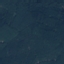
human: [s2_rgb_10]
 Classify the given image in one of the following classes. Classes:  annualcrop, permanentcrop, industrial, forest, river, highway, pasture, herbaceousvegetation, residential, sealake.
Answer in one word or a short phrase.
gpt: Forest